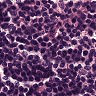
Metastatic tissue present: no